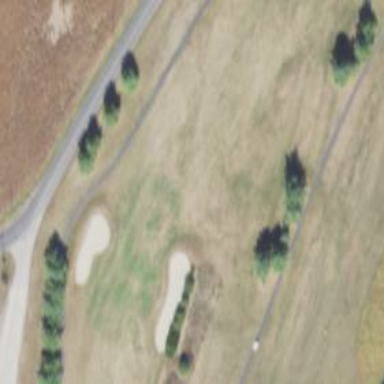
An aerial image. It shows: Golf hole.